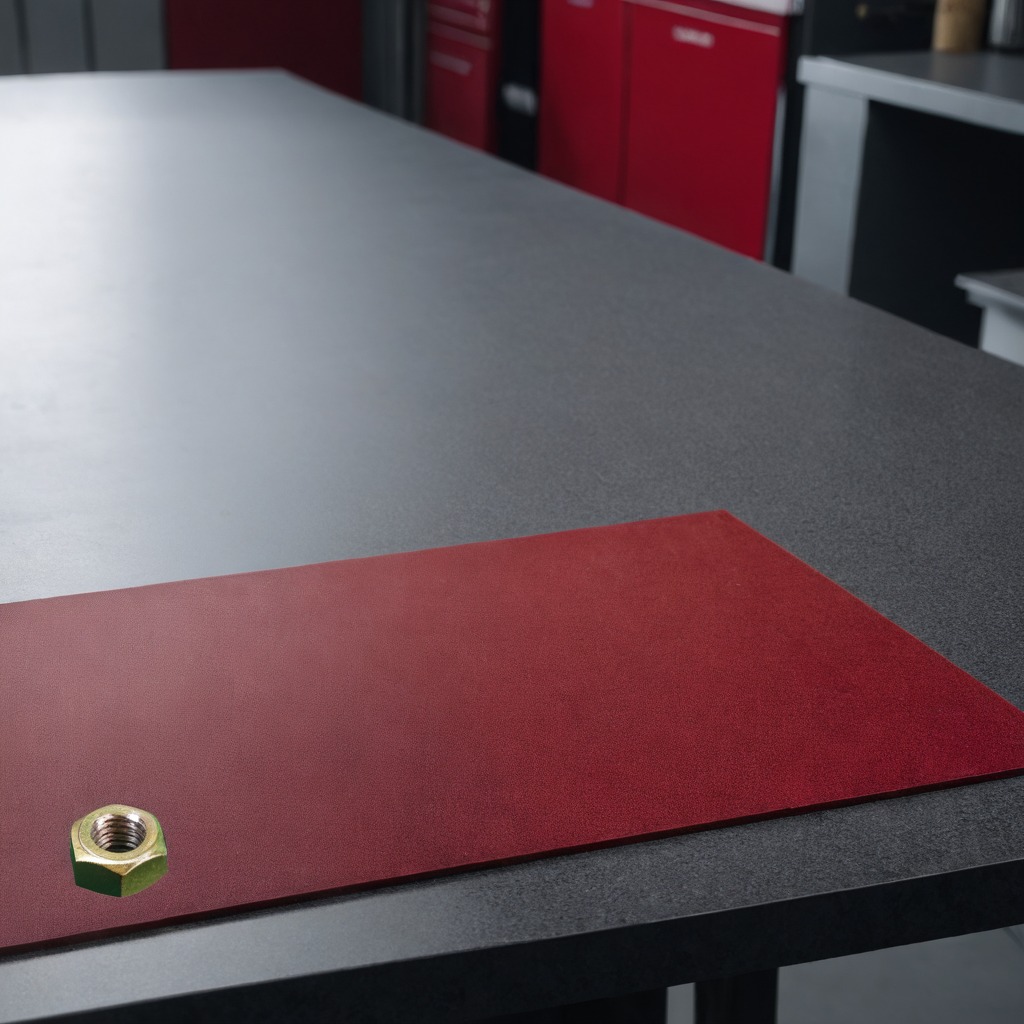
A metal nut is lying on the granite tabletop.